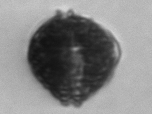
Label: Alexandrium_catenella